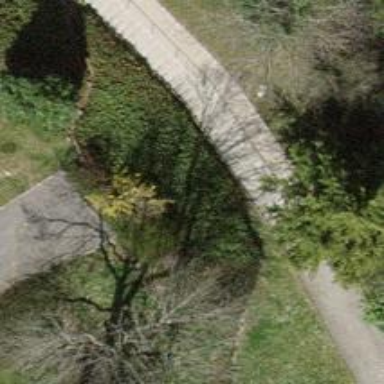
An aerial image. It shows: Road with steps.